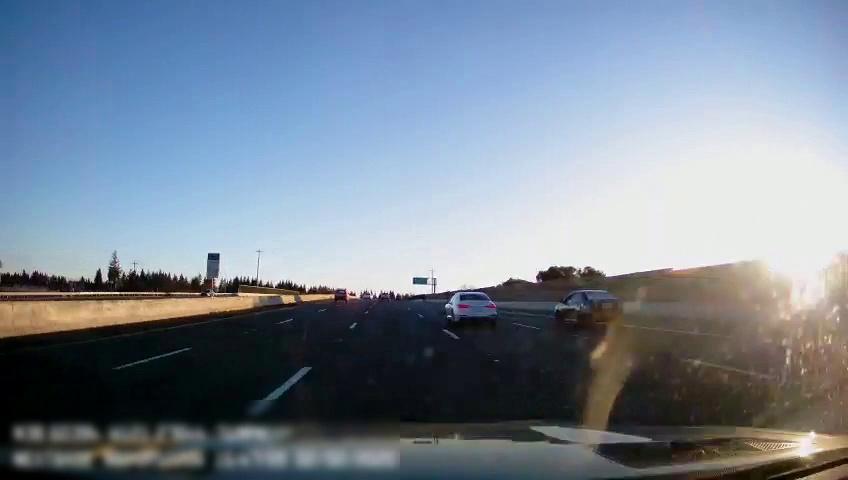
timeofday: Day
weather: Sunny
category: Drivable Space
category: Vehicles | SUV
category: Vehicles | Car
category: Vehicles | Car
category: Vehicles | SUV
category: Lanes | Alternate Lane
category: Lanes | Alternate Lane
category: Lanes | Current Lane
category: Lanes | Current Lane
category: Lanes | Alternate Lane
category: Lanes | Alternate Lane
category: Traffic | Signs
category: Traffic | Signs